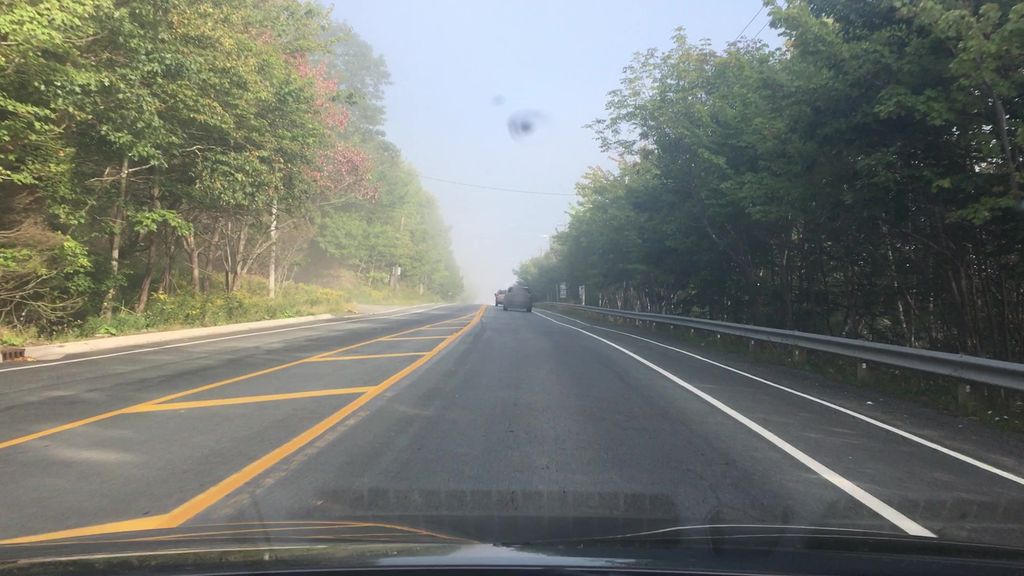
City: halifax